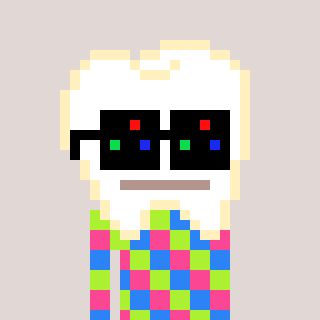
a pixel art character with square black sunglasses, a tooth-shaped head and a red-colored body on a warm background